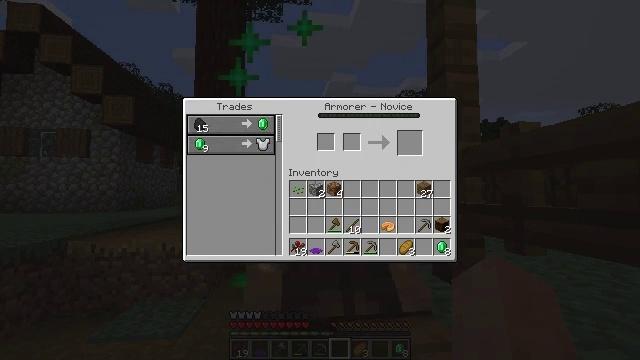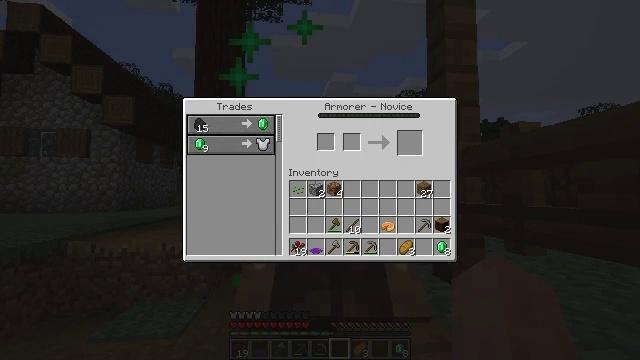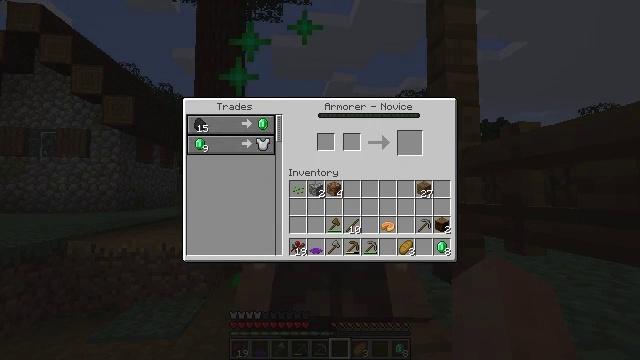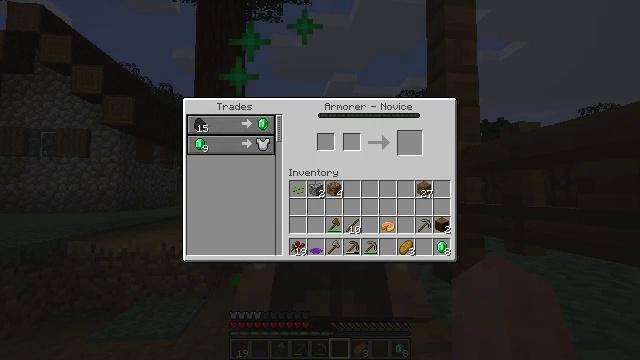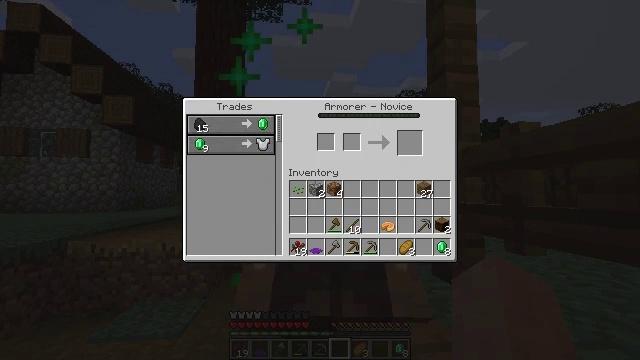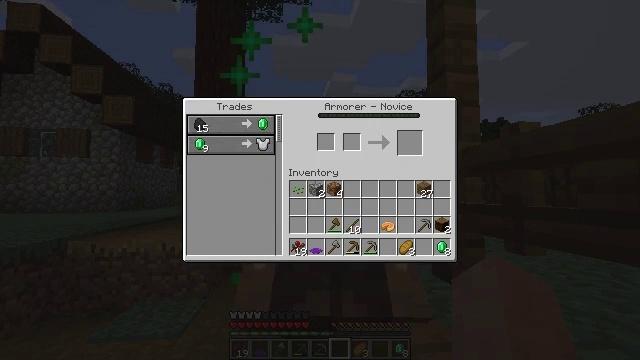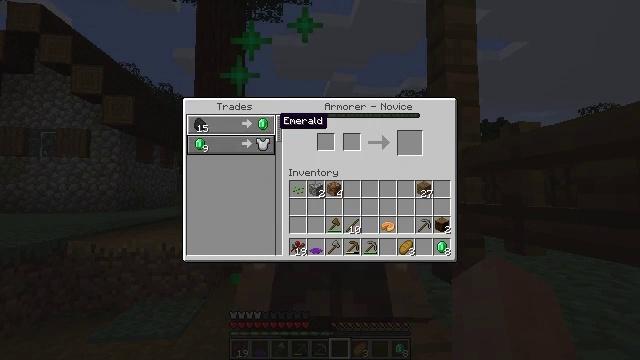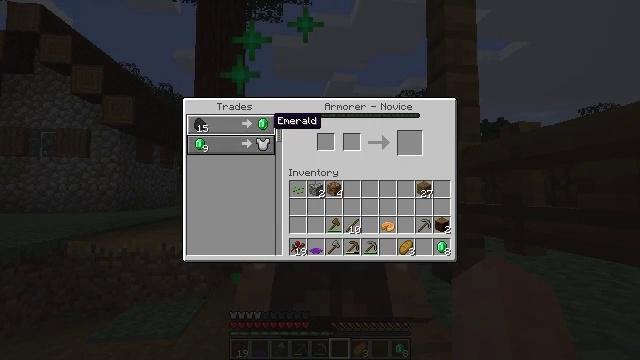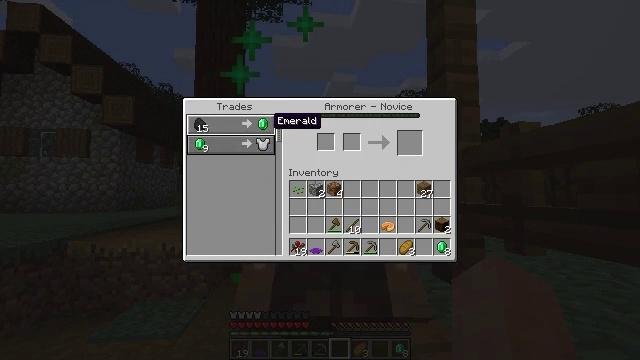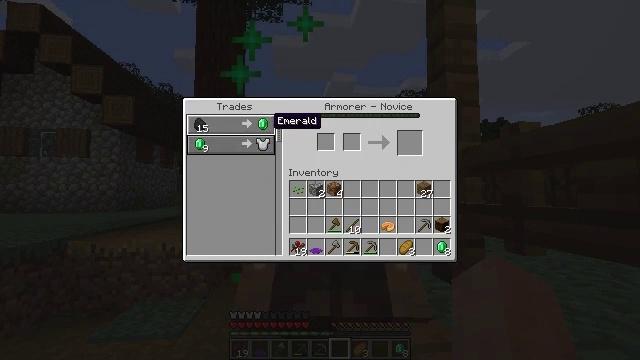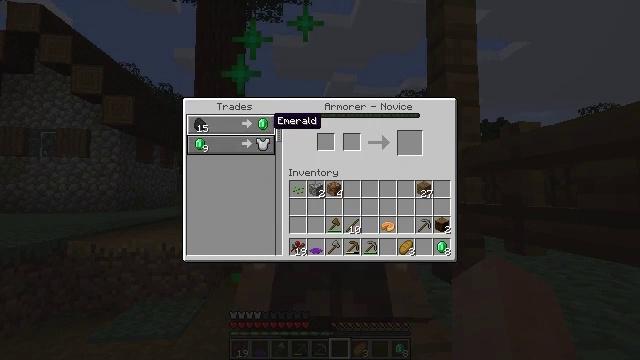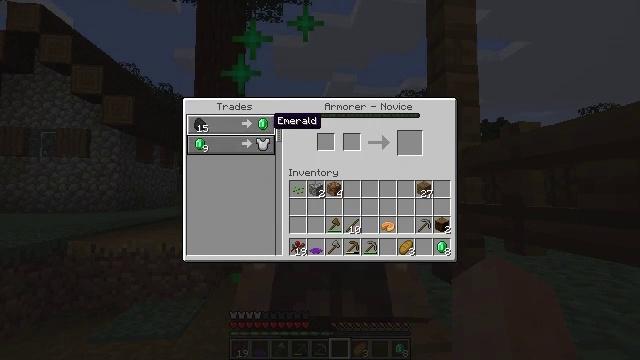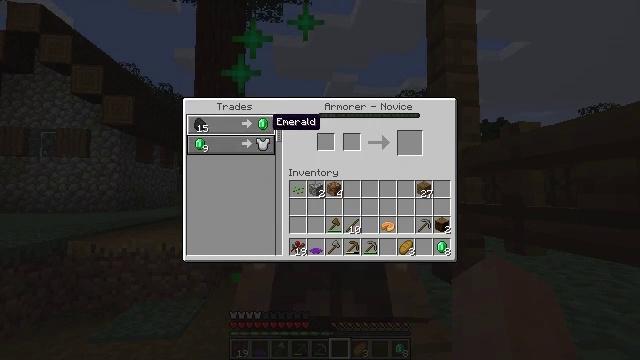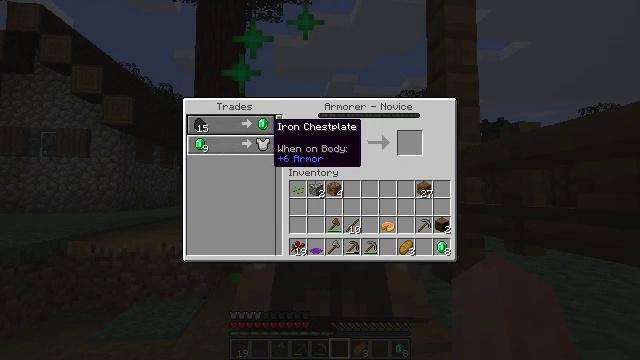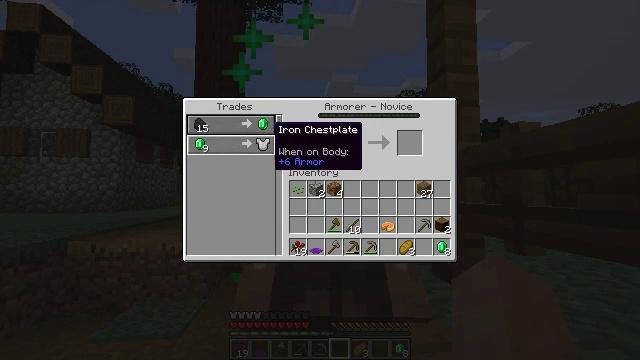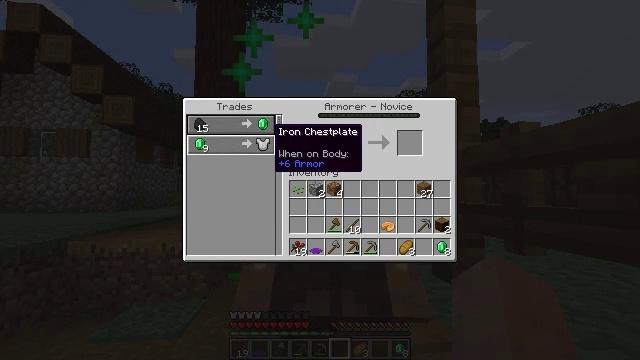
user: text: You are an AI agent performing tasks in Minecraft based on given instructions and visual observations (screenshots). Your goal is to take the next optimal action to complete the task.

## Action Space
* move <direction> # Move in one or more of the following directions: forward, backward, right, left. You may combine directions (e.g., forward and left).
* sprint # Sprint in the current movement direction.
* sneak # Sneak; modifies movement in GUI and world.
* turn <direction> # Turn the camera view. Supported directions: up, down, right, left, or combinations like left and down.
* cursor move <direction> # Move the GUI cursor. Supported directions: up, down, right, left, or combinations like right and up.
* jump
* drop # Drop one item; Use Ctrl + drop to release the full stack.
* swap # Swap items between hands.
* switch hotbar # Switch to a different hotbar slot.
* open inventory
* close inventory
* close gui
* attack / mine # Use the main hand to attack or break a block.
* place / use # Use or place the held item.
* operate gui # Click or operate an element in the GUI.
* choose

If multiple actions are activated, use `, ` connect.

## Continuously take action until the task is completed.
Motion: motion action
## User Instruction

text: Put three wheat in a row on the crafting grid to craft bread.
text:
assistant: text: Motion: cursor move right
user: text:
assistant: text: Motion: no_op
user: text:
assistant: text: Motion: no_op
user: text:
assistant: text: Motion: no_op
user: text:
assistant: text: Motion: cursor move left
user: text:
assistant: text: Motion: cursor move left
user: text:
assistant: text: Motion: no_op
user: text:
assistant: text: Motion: no_op
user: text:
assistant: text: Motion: no_op
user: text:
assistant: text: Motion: no_op
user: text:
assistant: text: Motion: no_op
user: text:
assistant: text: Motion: no_op
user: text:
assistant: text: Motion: no_op
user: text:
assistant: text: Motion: no_op
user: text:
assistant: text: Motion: no_op
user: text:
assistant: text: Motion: no_op
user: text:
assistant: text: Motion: no_op
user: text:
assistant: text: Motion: no_op
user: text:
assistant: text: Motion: no_op
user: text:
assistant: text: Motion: no_op
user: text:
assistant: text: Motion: no_op
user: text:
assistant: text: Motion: no_op
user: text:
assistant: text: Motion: no_op
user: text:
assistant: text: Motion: no_op
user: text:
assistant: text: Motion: no_op
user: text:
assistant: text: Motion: no_op
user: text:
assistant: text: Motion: no_op
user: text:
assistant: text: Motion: no_op
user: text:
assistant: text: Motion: no_op
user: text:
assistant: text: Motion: no_op